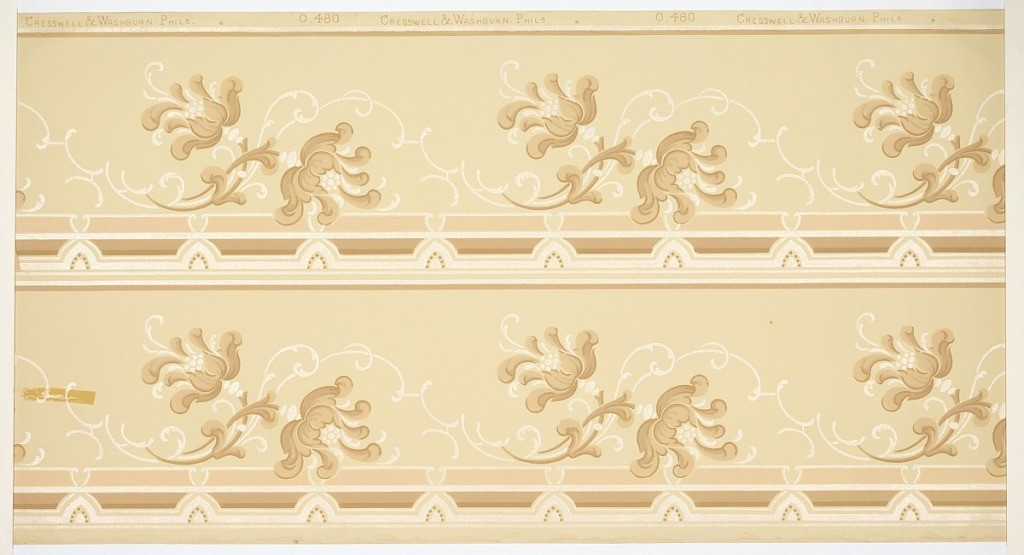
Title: Border
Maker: Cresswell & Washburn Ltd, Philadelphia, Pennsylvania, 1880 - 1900
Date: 1905–1915
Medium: Machine-printed paper, liquid mica
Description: Floral and scoll border. Printed in tan and mica on tan ground. Printed two across.